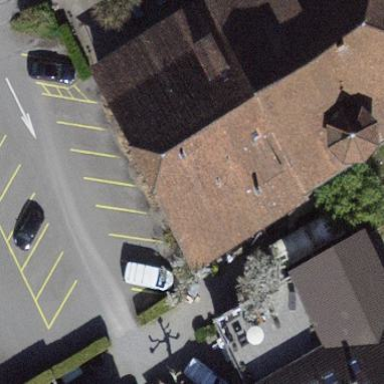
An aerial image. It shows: Hotel building.